Question: ## Why do I get a blank tab content area on Magento's Category edit form?
---
In Magento, I've added an 'input_renderer' to a custom category attribute that produces a drop-down menu ('select'). The job of the renderer is to append a bit of JavaScript that listens for 'change' events on a "parent" drop-down, and populate itself with options based on the value of that parent drop-down. Here's what I have:

:
- - -
I posted a related question last week because I was frustrated that I couldn't find a problem with my JavaScript code. So now I'm coming at it from a different angle.
Others have reported a "white screen" issue, but no solutions given have worked for me.
---
? If you are curious to see my :
<URL>
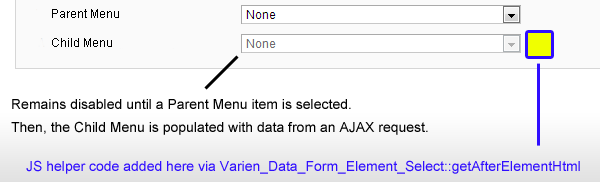
Answer: Just for the record, it was an issue with a bad variable assignment. I moved the JS into its own file, loaded via a layout update, then it from the block (in 'getAfterElementHtml'). It was here that I discovered one of my variables was not being assigned because of a syntax error in a block method.